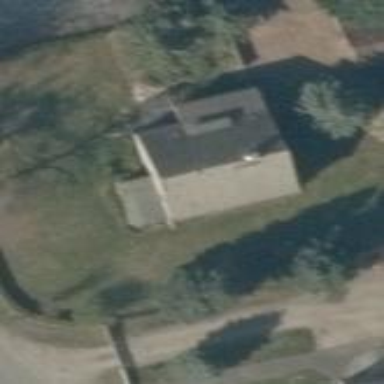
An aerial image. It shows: Simple and straightforward house.